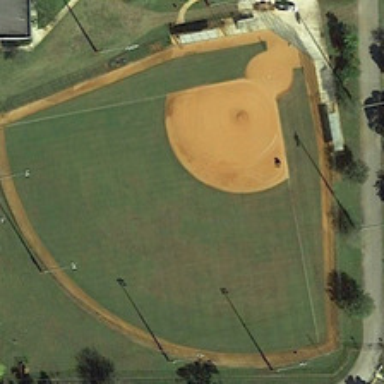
Some green trees and several buildings are around a baseball field .